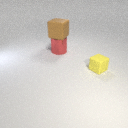
large red metal cylinder below large brown rubber cube